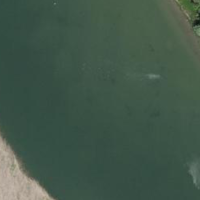
EUNIS habitat code: 15
Species observed at this site:
Certhia brachydactyla
Tachybaptus ruficollis
Corvus corone
Turdus philomelos
Fulica atra
Anas crecca
Alcedo atthis
Anthus spinoletta
Dendrocopos major
Falco peregrinus
Aegithalos caudatus
Buteo buteo
Turdus iliacus
Spinus spinus
Phylloscopus collybita
Poecile palustris
Larus michahellis
Cygnus olor
Gallinula chloropus
Ardea alba
Erithacus rubecula
Dryocopus martius
Pica pica
Phoenicurus ochruros
Sitta europaea
Garrulus glandarius
Tichodroma muraria
Columba livia
Certhia familiaris
Falco tinnunculus
Picus viridis
Corvus corax
Acrocephalus scirpaceus
Periparus ater
Accipiter nisus
Motacilla cinerea
Cyanistes caeruleus
Anas platyrhynchos
Sturnus vulgaris
Troglodytes troglodytes
Chloris chloris
Corvus frugilegus
Aythya fuligula
Fringilla coelebs
Passer domesticus
Regulus ignicapilla
Coloeus monedula
Ptyonoprogne rupestris
Carduelis carduelis
Turdus merula
Columba palumbus
Phalacrocorax carbo
Fringilla montifringilla
Mareca strepera
Parus major
Mergus merganser
Milvus milvus
Cinclus cinclus
Motacilla alba